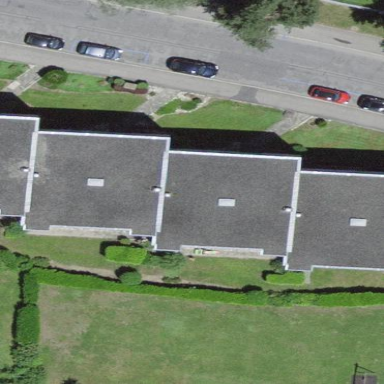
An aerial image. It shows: Terrace building with flat roof.